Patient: sex F, age 62
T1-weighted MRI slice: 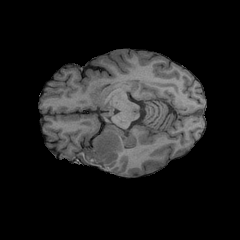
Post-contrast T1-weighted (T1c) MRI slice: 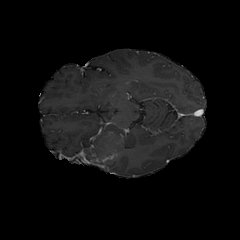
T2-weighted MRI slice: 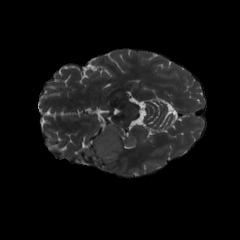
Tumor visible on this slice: yes
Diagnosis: Glioblastoma, IDH-wildtype
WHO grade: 4